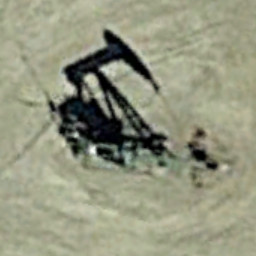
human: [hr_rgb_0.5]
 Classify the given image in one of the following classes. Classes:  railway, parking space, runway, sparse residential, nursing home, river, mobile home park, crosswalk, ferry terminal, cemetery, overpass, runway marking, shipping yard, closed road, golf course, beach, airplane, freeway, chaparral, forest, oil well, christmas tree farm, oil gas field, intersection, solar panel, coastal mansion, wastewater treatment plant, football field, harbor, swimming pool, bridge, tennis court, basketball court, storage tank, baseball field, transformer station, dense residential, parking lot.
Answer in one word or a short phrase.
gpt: oil well